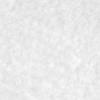
Label: no_change